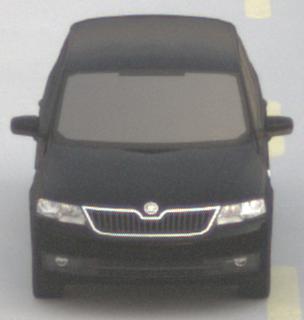
Make: Skoda
Model: Rapid Spaceback 1.2 TSI
Detailed model: Rapid Spaceback
Model produced from: 2013/10
Model produced until: 2015/04
Doors: 5
Color: black
Road condition: dry road
Daytime: sunrise or sunset
Contrast: low contrast